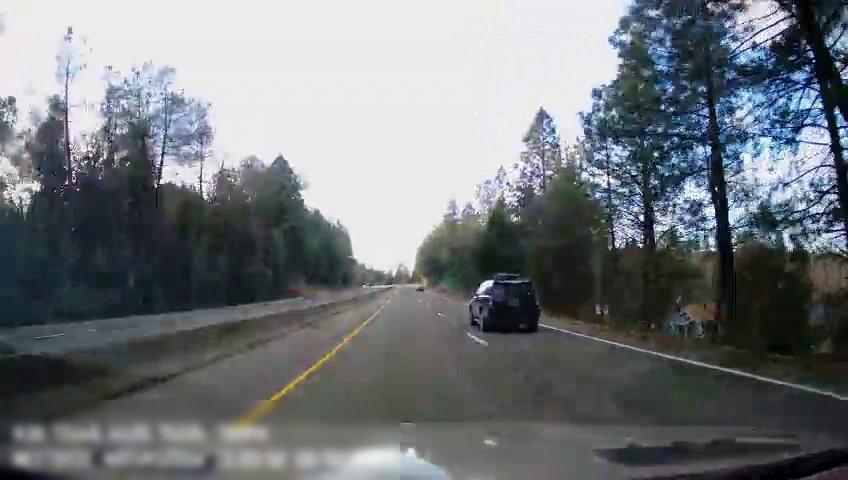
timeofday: Day
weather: Sunny
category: Drivable Space
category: Drivable Space
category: Vehicles | SUV
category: Lanes | Opposite Lane
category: Lanes | Alternate Lane
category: Lanes | Current Lane
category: Lanes | Alternate Lane